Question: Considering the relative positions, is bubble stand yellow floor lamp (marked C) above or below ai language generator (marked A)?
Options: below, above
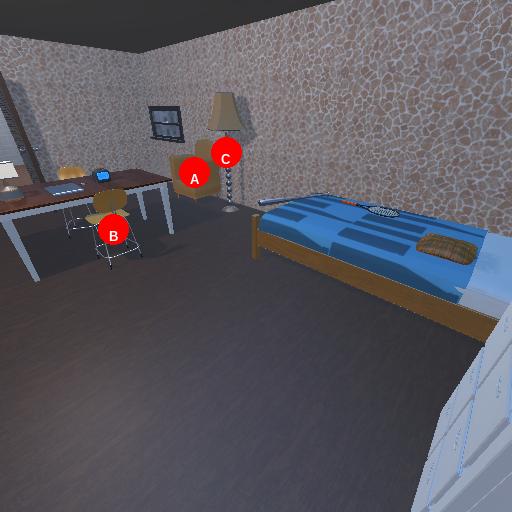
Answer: below